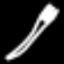
Label: fork